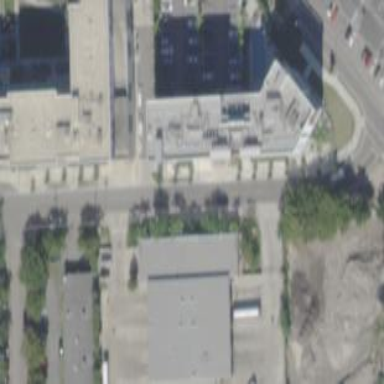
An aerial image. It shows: Industrial building.